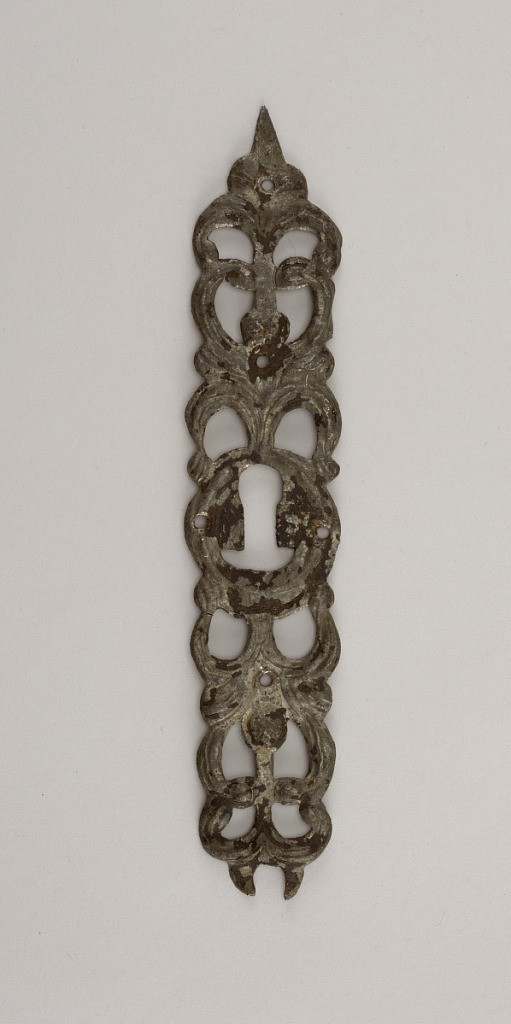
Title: Escutcheon
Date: ca. 1650
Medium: Tin
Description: Pierced and repoussé plate with foliage designs.